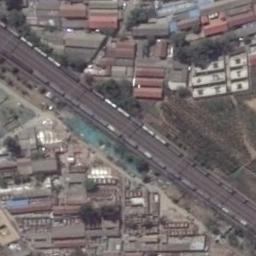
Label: railway